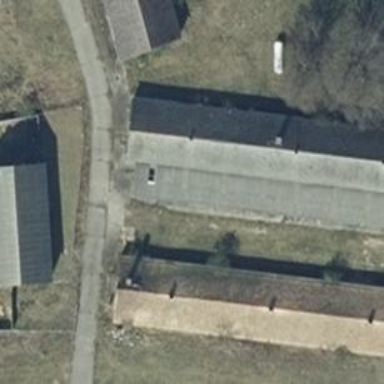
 oriented along the structure. The roof is painted grey."